Aerial crown-view tile of a tropical tree (Barro Colorado Island, Panama), acquired 20250217:
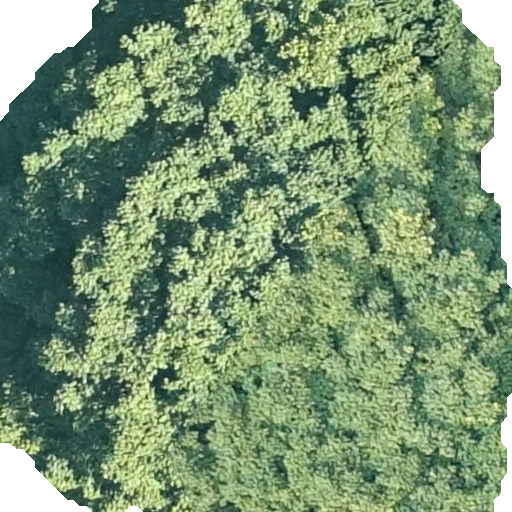
Species: Tachigali panamensis
GBIF accepted scientific name: Tachigali panamensis
Crown area: 417.479 m²